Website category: auto
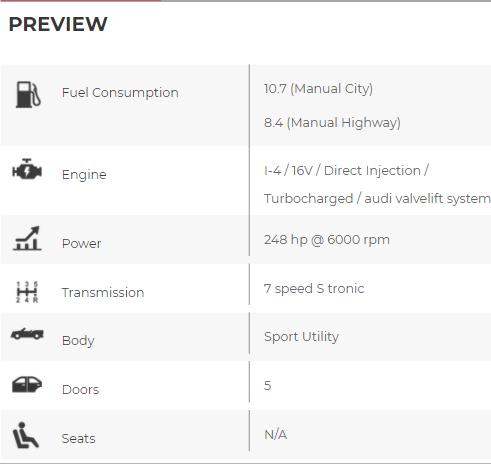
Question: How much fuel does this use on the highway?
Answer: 8.4 (Manual Highway)

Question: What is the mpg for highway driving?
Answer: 8.4 (Manual Highway)